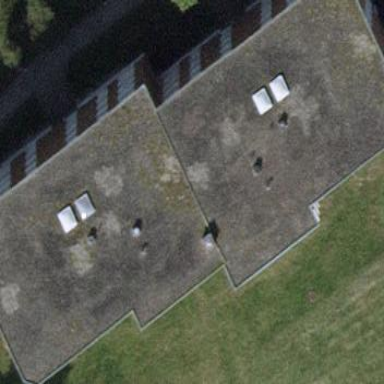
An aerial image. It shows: Flat-roofed building.